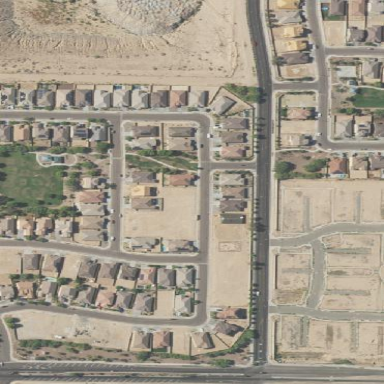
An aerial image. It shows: Residential area composed of single-family homes.